Interaction volume radius: 10 \u00c5
Interaction volume height: 40 \u00c5
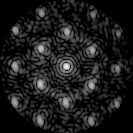
Disorder parameter: 0.3426